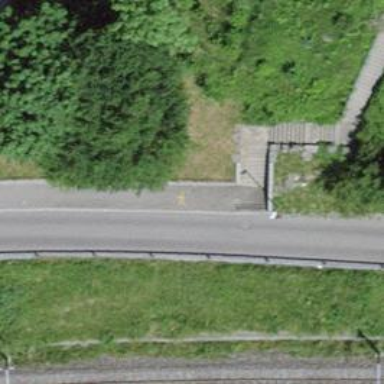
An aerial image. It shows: Set of steps on the road.